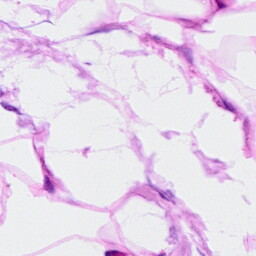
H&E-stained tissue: Breast